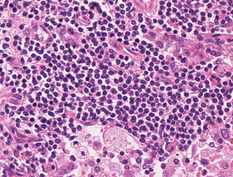
Tumor epithelial tissue: no
Tumor-associated stroma tissue: yes
Normal tissue: no